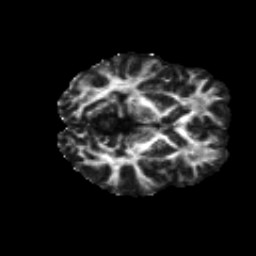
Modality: FA
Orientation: axial
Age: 21
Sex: female
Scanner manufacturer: siemens
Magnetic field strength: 3 T
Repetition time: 8.8 s
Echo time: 0.085 s